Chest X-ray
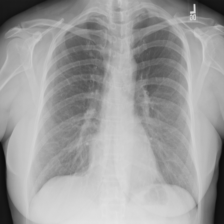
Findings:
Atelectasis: negative
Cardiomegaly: negative
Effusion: negative
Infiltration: negative
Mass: negative
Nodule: negative
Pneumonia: negative
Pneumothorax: negative
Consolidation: negative
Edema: negative
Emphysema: negative
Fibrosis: negative
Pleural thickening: negative
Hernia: negative